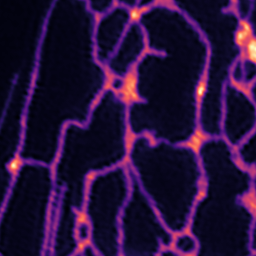
Label: Super-resolution ER image